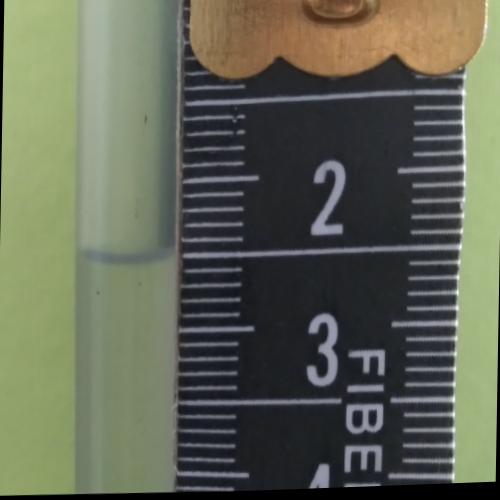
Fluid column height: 2.5 cm